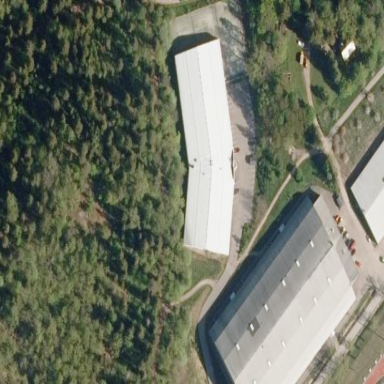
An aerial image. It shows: Building with gambrel-shaped roof.